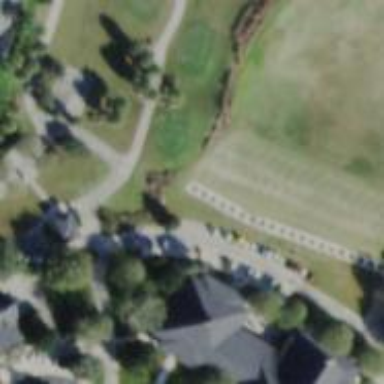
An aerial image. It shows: Path for golf carts.